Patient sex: F
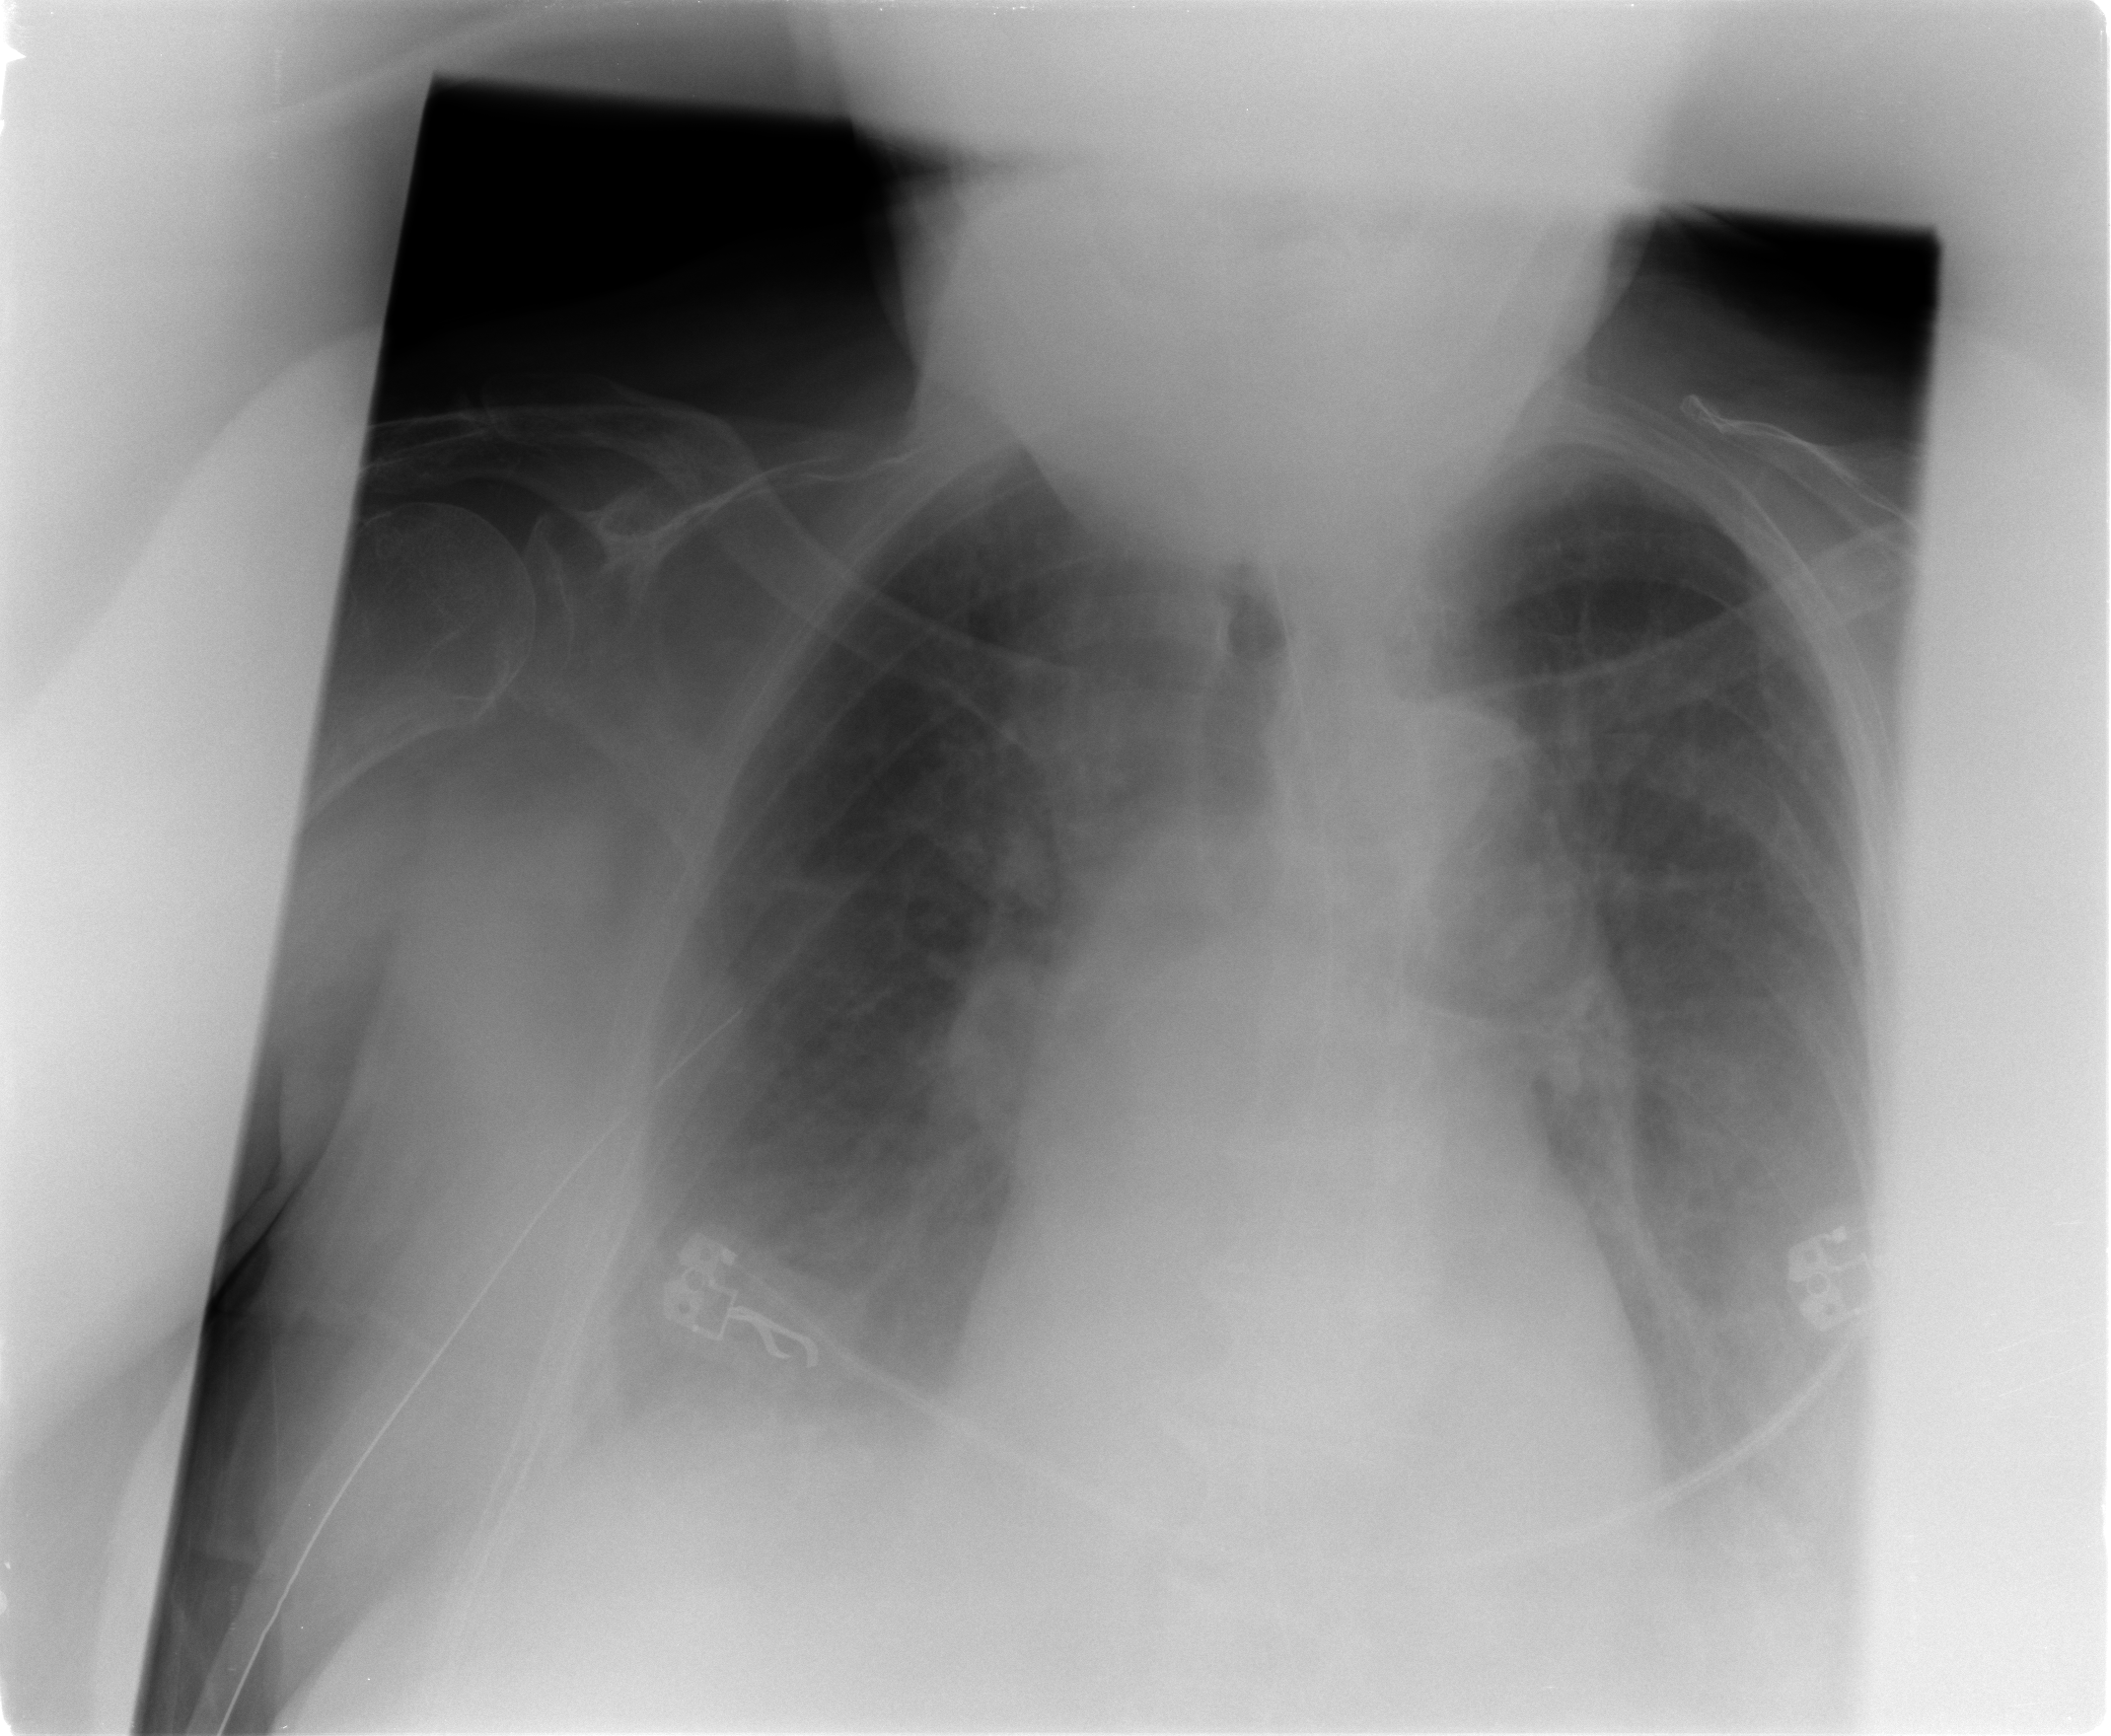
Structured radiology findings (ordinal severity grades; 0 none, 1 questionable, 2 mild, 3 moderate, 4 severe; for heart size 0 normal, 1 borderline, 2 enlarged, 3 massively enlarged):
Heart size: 2
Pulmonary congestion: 2
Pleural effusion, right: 2
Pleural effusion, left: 2
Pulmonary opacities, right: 0
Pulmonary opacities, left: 0
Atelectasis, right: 2
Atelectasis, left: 2